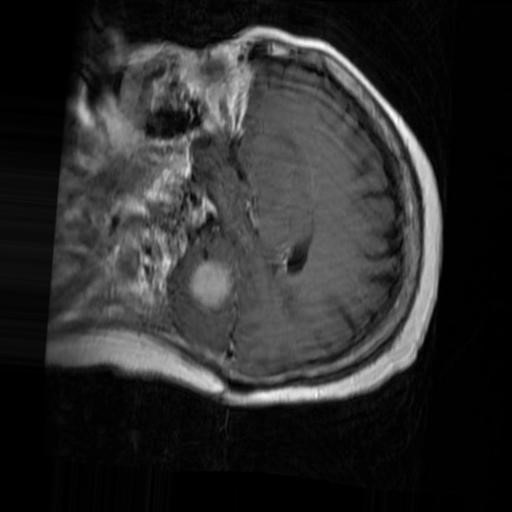
Label: brain_menin